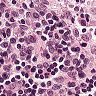
Metastatic tissue present: no